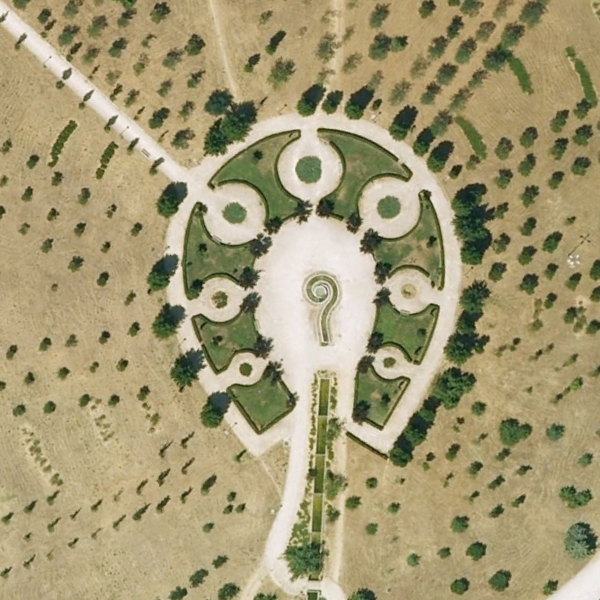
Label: Square